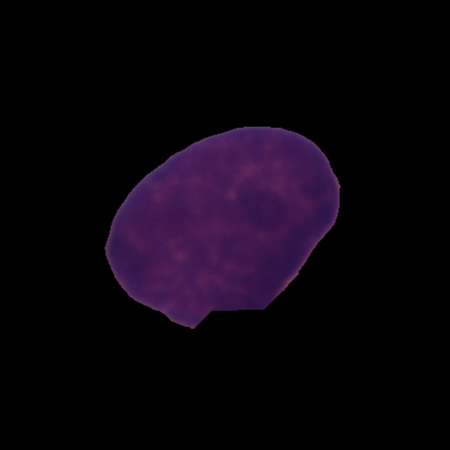
Label: cancer